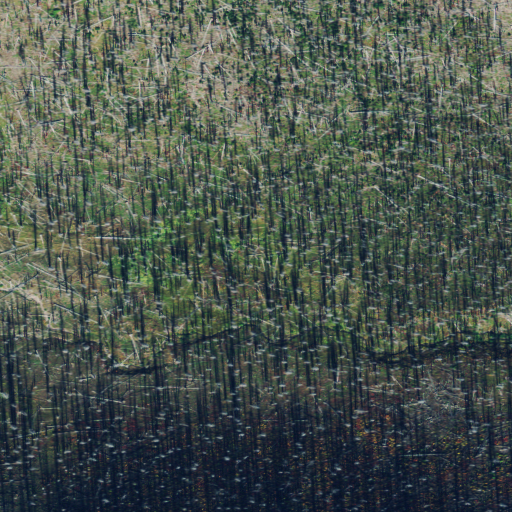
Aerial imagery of depression(s) in Montana named Grizzly Basin containing only shrub